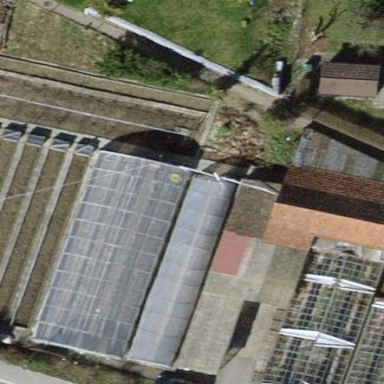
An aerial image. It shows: Plant nursery.